Question: I would like to create a scroll up bottomsheet something like this

Right now I am working with DraggableScrollableSheet widget. But I don't know how to add animation and that handle icon that changes when the sheet goes up or down.
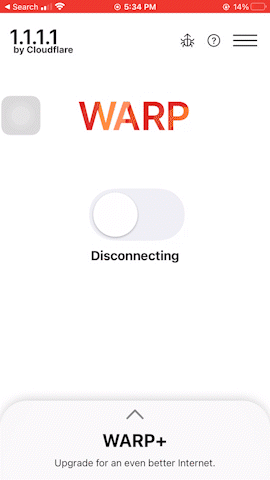
Answer: You can use 'Solid bottom sheet' package from <URL>
also <URL> is similar like this.